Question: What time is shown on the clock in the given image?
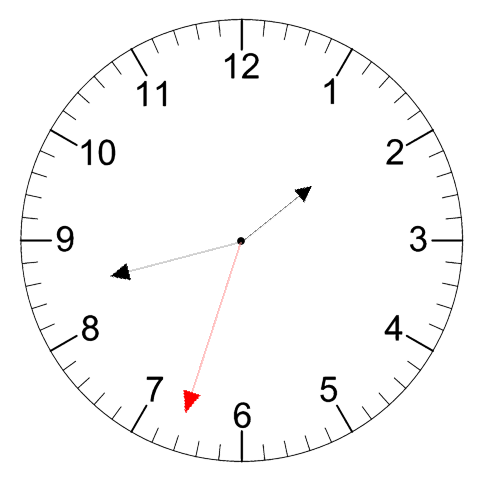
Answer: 01:42:33